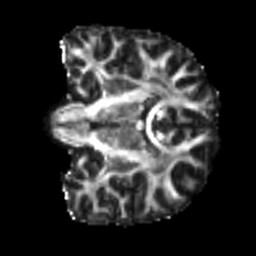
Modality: FA
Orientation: coronal
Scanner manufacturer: siemens
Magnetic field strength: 3 T
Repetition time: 4 s
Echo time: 0.0594 s